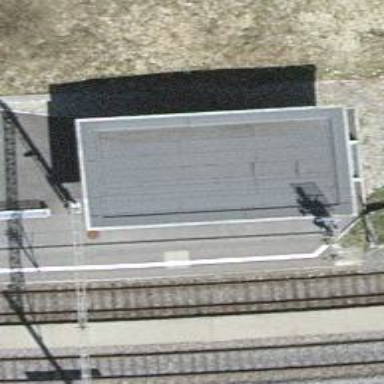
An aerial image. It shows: Railway station that also serves as public transport station.